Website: macys
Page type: billing-address
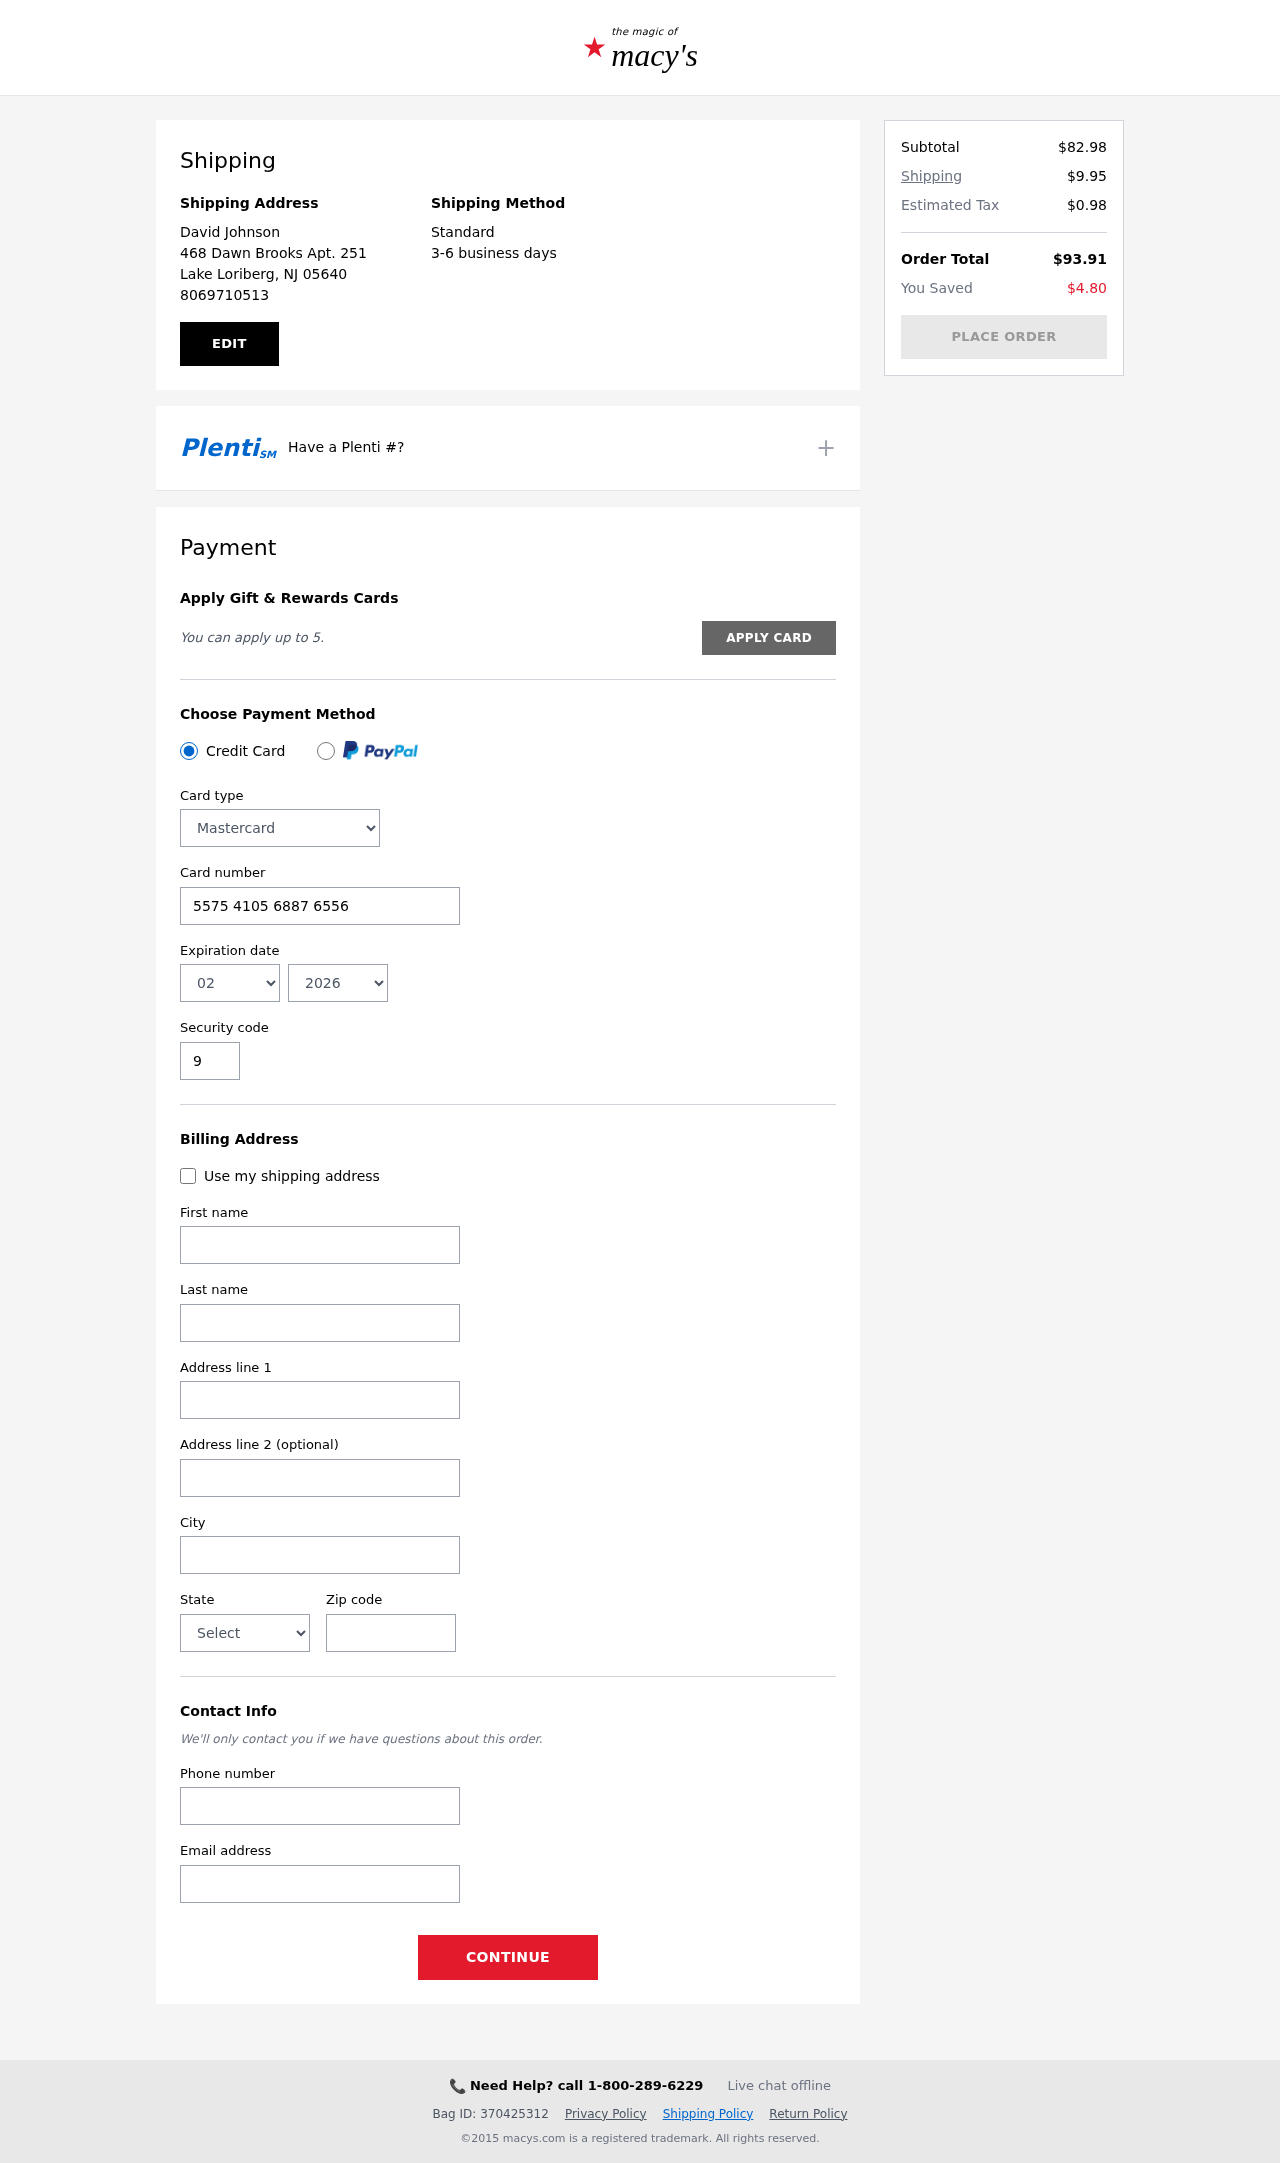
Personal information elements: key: PII_CARD_CVV
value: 991
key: PII_CARD_EXPIRY_MONTH
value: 02
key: PII_CARD_EXPIRY_YEAR
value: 26
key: PII_CARD_NUMBER
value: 5575 4105 6887 6556
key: PII_CARD_TYPE
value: Mastercard
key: PII_CITY
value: Lake Loriberg
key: PII_CITY_STATE_ZIP
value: Lake Loriberg, NJ 05640
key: PII_EMAIL
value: david.johnson@gmail.com
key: PII_FIRSTNAME
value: David
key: PII_FULLNAME
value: David Johnson
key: PII_LASTNAME
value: Johnson
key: PII_PHONE
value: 8069710513
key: PII_POSTCODE
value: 05640
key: PII_STATE
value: New Jersey
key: PII_STREET
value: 468 Dawn Brooks Apt. 251
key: PII_STREET2
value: Apt. 614
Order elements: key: ORDER_SUBTOTAL
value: $82.98
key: ORDER_SHIPPING_COST
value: $9.95
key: ORDER_TAX
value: $0.98
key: ORDER_TOTAL
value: $93.91
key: ORDER_SAVINGS
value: $4.80